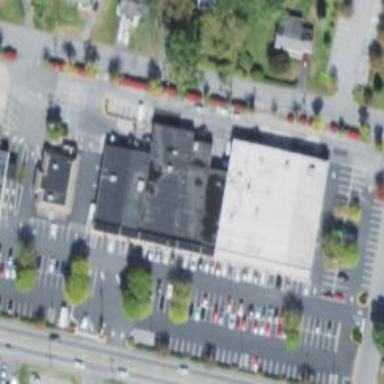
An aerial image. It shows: Supermarket.